Field crop: tomato
Growth stage: 1
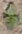
Species: solanum